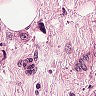
Metastatic tissue present: yes